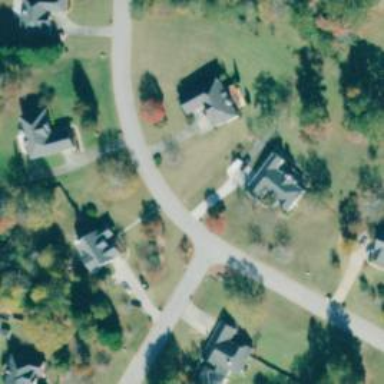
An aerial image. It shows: Residential road.